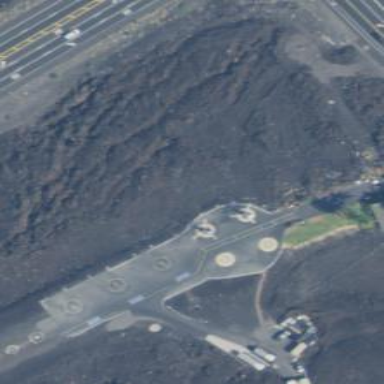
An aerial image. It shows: Image of helipad at airport.